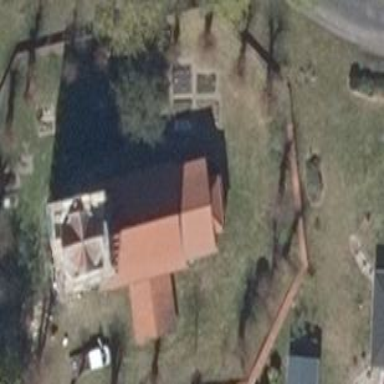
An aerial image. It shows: Building that is church in ruins.